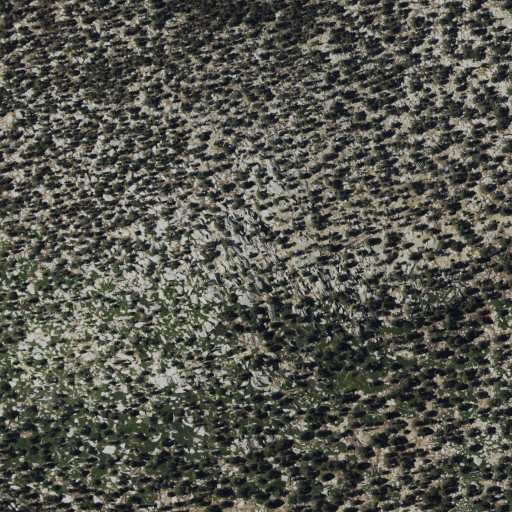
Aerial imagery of mountain in California named Newton Drury Peak containing shrub, evergreen forest, and barren land